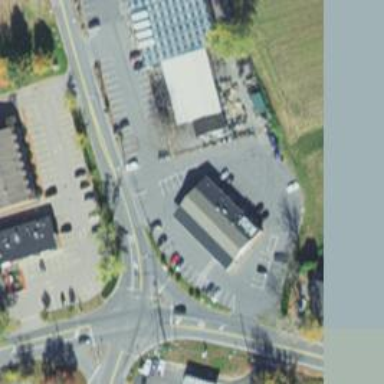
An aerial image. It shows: Convenience shop.